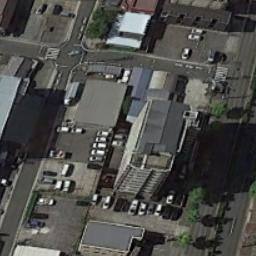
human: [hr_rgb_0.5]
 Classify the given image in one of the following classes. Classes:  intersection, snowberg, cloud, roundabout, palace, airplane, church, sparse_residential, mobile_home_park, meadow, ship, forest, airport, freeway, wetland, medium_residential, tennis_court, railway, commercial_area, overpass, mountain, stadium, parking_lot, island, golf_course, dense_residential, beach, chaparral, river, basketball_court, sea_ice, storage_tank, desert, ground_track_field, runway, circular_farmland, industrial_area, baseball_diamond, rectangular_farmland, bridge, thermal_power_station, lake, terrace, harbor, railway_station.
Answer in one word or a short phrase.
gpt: commercial_area